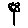
Label: flower